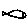
Label: fish